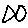
Label: fish